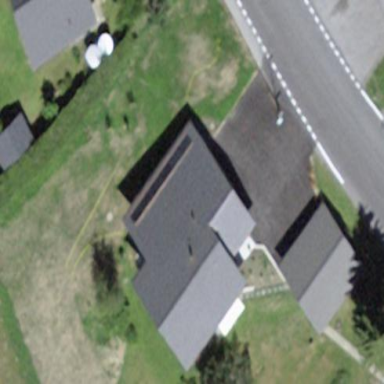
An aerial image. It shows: Simple and straightforward house.